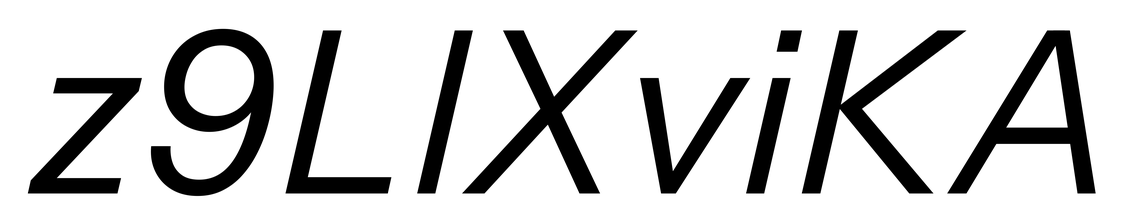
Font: InstrumentSans-Italic_Italic